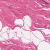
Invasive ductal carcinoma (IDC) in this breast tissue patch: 0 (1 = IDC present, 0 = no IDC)